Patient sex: M
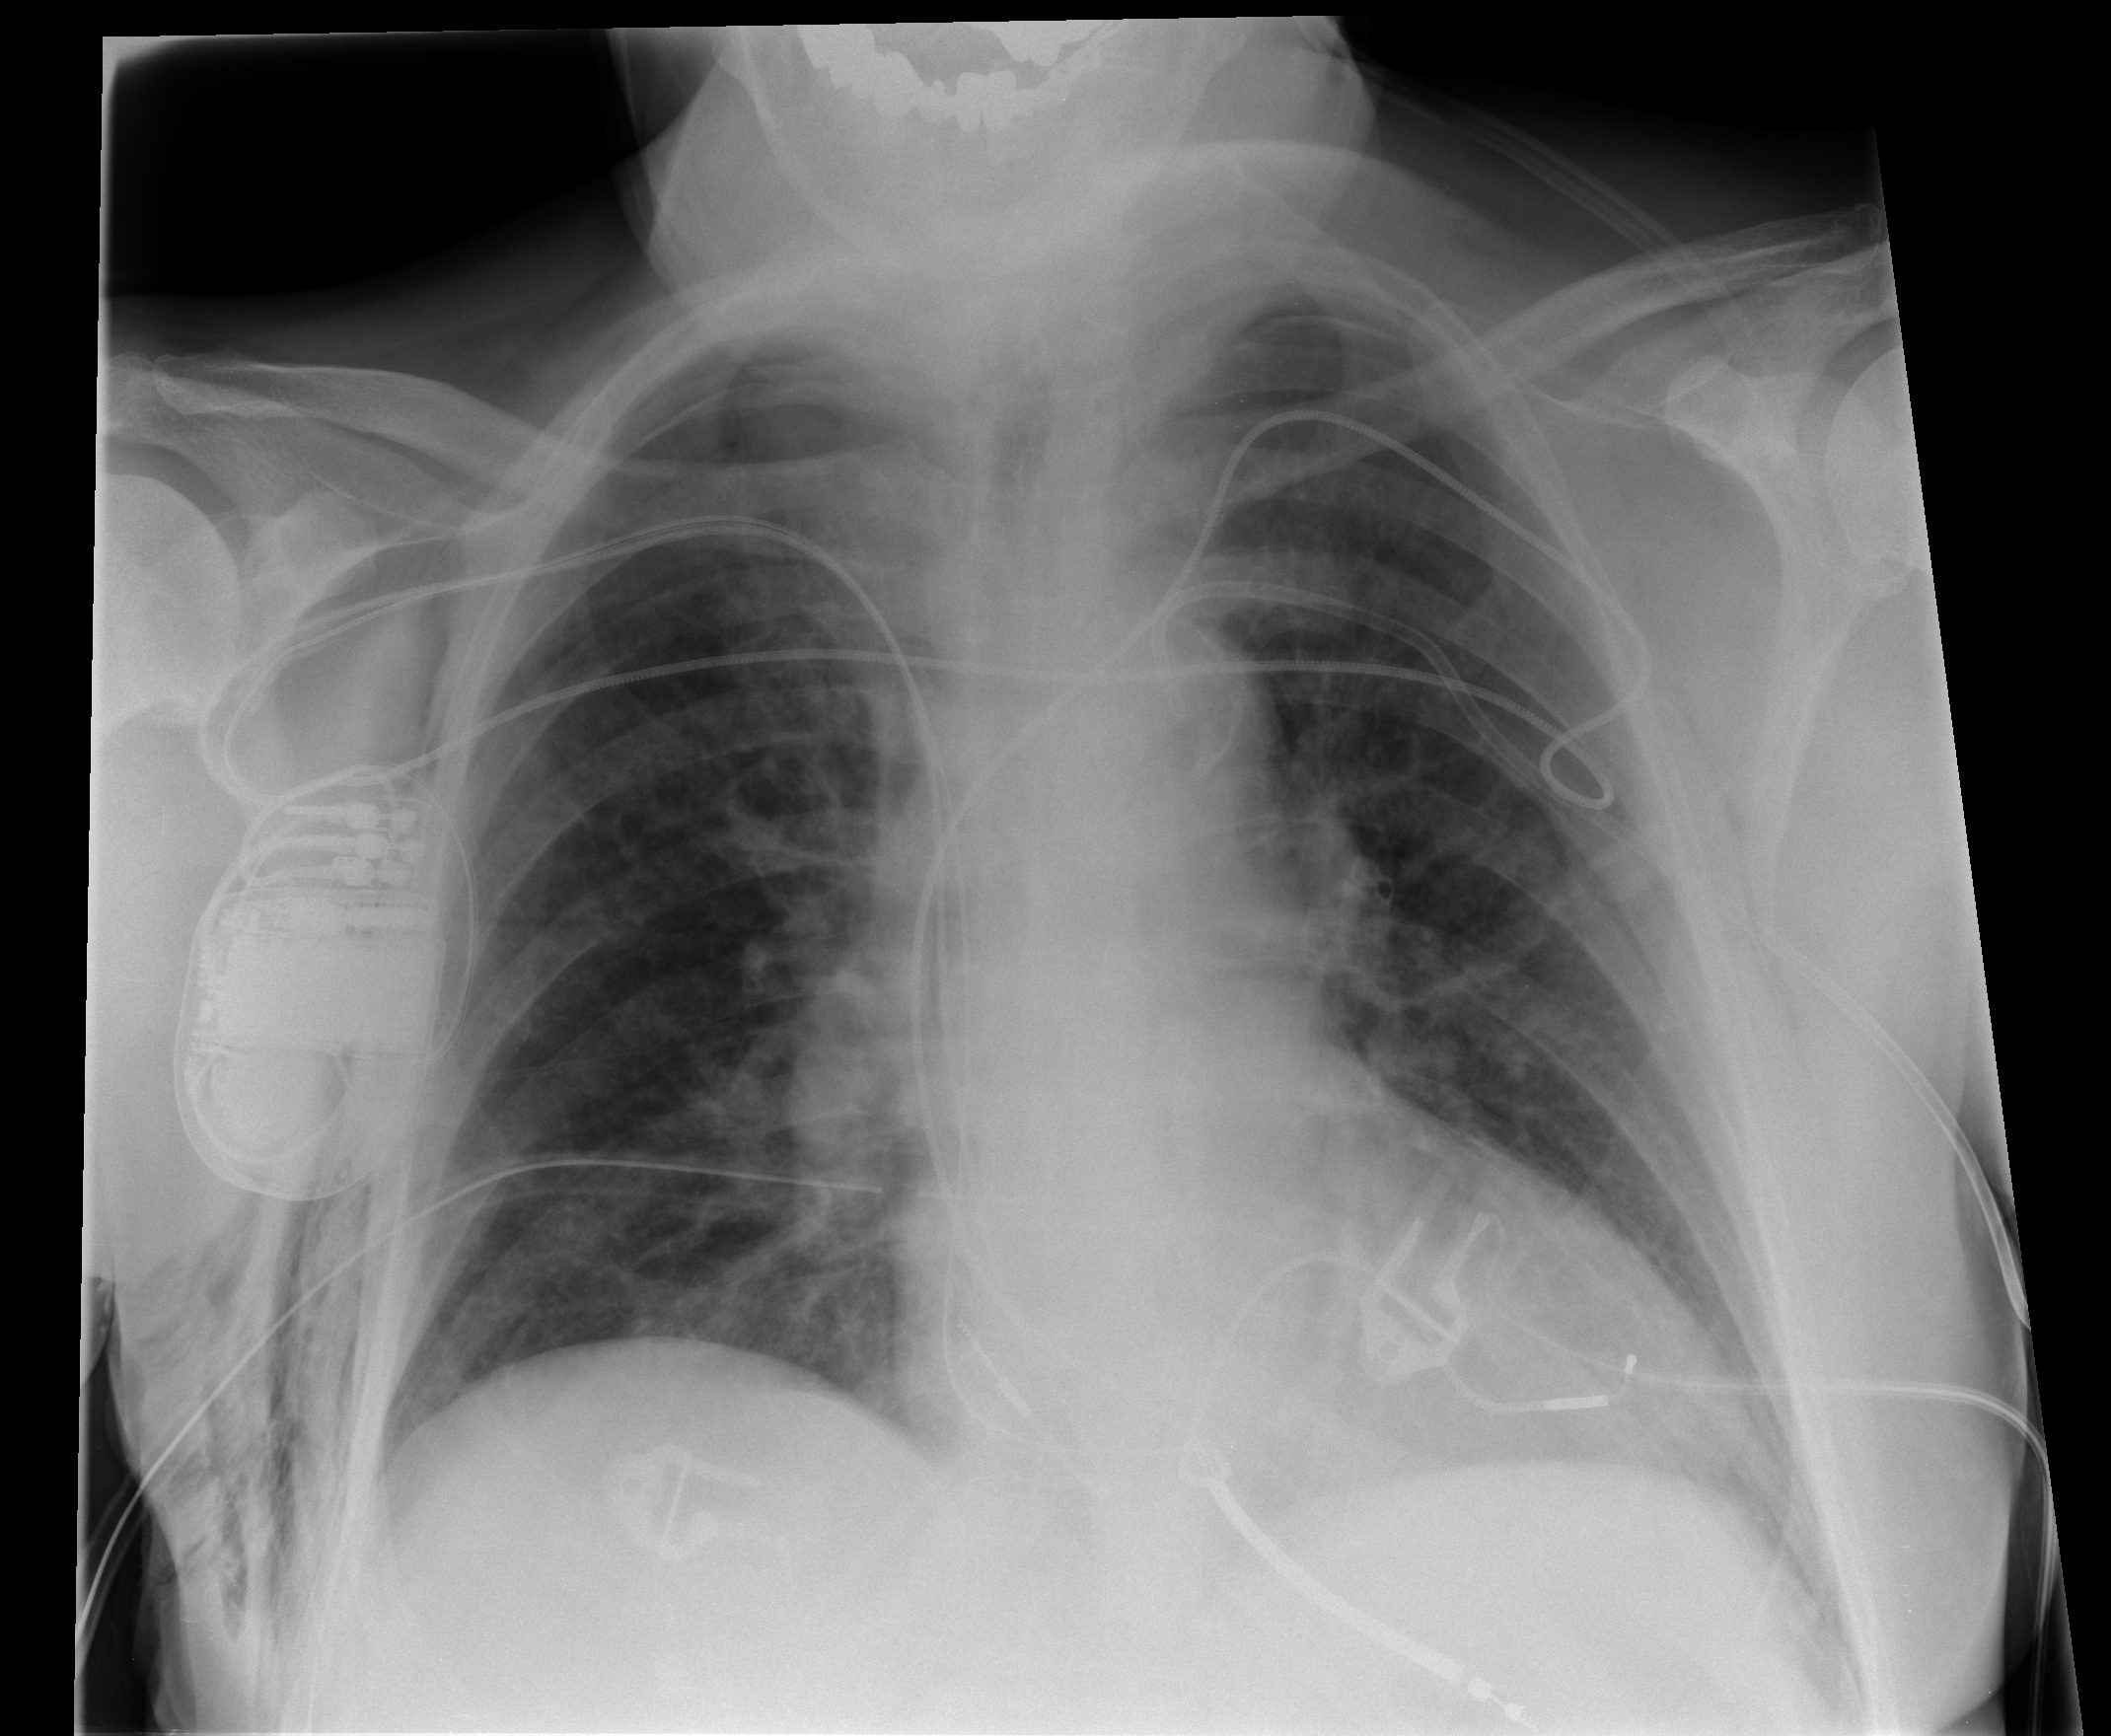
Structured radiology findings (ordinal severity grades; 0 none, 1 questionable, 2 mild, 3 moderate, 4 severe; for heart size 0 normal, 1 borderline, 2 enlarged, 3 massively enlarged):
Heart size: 1
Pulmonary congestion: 0
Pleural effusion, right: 0
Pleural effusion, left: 0
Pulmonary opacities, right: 0
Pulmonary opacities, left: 0
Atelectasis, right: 1
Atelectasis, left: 0